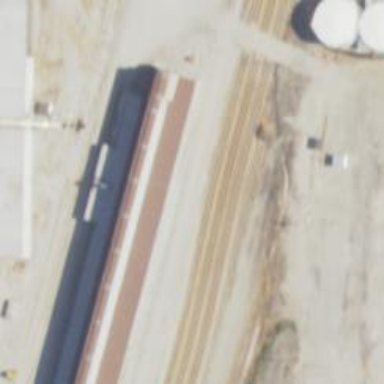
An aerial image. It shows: Railway siding with rails.